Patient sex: M
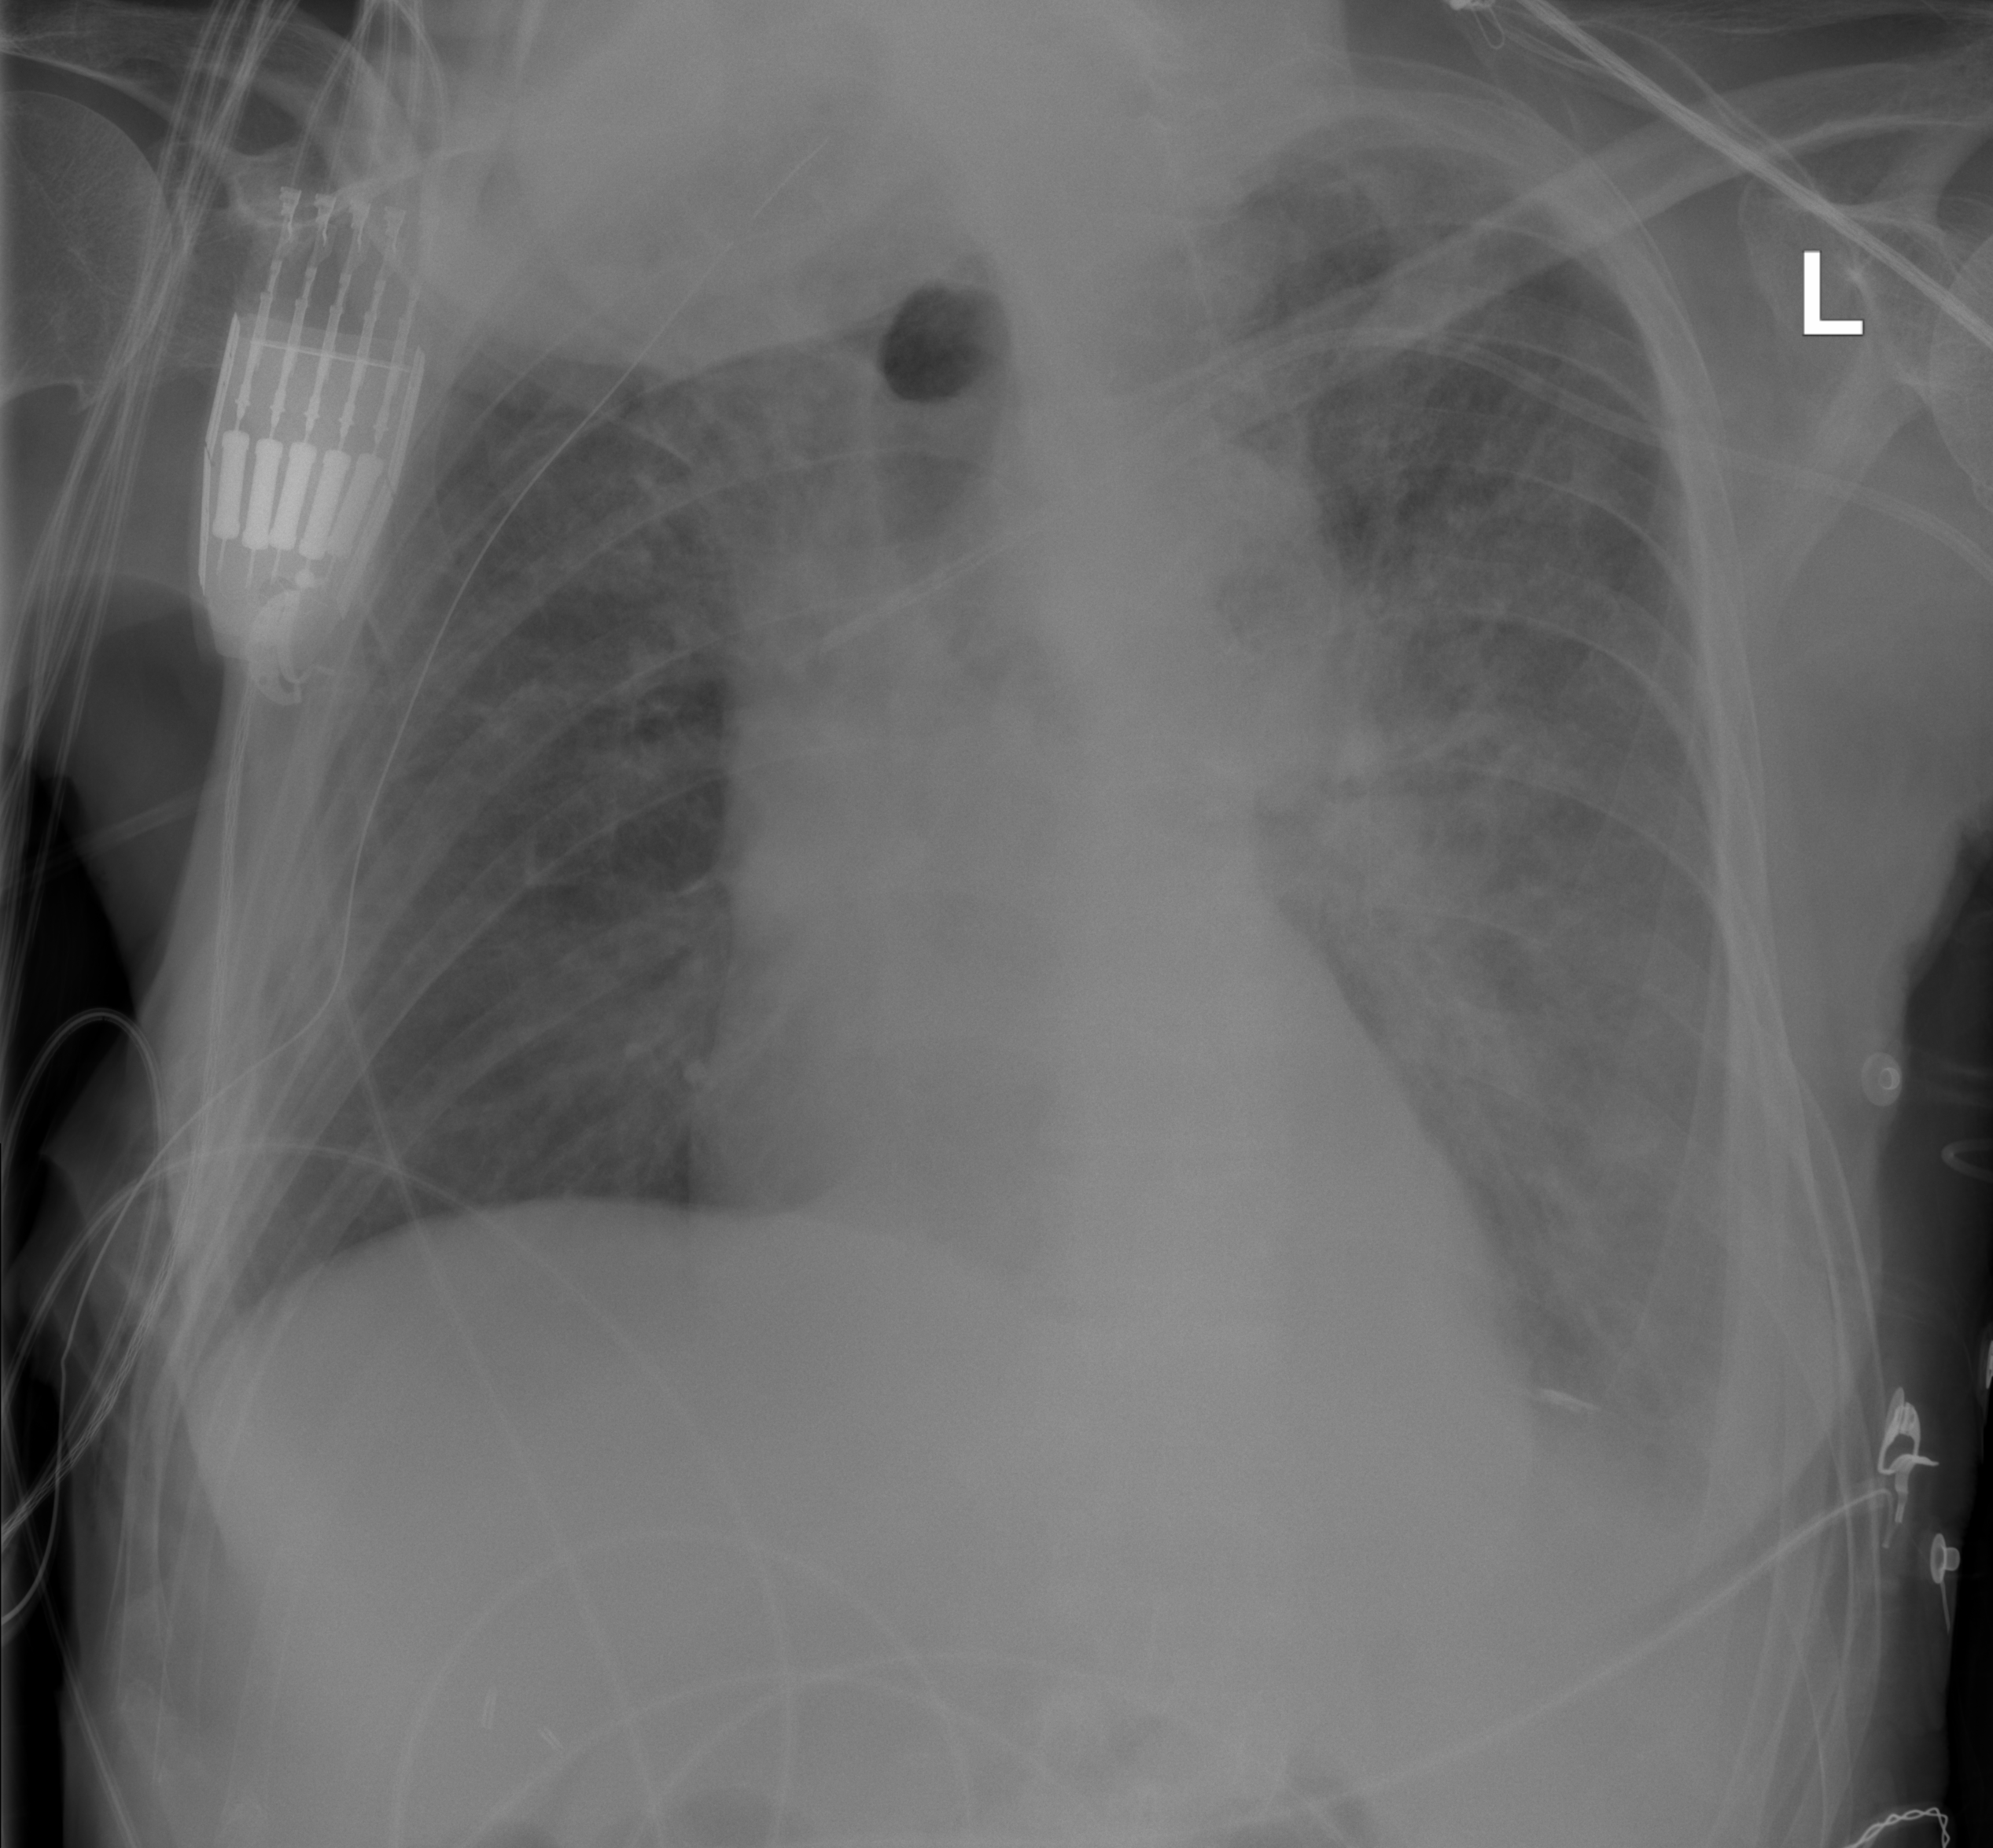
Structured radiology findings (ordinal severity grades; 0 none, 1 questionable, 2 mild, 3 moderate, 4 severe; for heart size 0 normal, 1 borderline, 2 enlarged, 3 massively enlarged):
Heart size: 0
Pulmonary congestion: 2
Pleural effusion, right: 0
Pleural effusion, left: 2
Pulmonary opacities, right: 2
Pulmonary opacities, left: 3
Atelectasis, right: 0
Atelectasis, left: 2